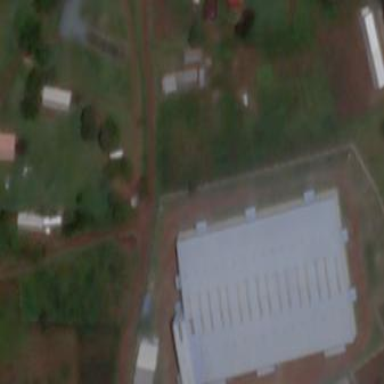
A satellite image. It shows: Warehouse.